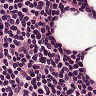
Metastatic tissue present: no